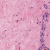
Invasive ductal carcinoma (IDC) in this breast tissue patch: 0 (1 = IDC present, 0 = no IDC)